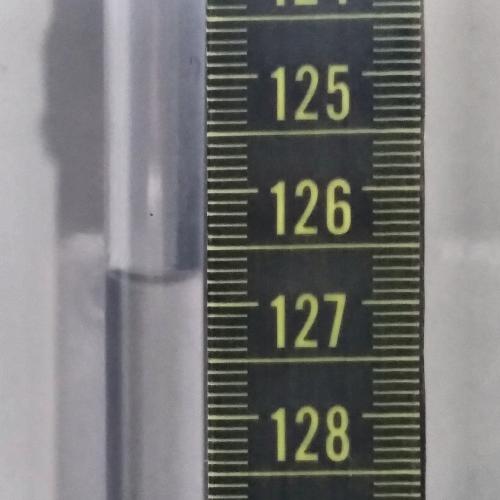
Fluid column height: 126.7 cm